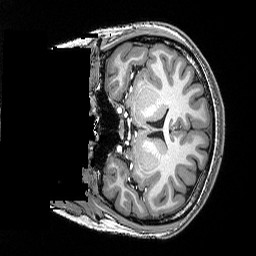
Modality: T1w
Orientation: coronal
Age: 19
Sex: female